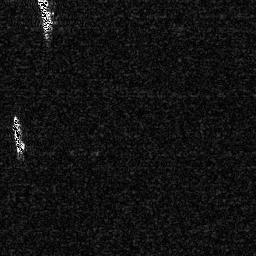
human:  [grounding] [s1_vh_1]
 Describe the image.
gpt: In the satellite image, there is  <ref>1 medium ship </ref> <box>[[3, 43, 10, 61, 0]]</box> located at left,  <ref>1 medium ship </ref> <box>[[13, 0, 20, 15, 0]]</box> located at top left.